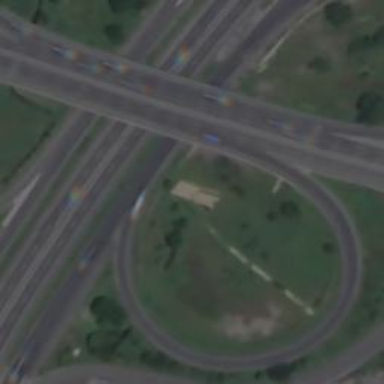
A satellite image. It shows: Motorway.